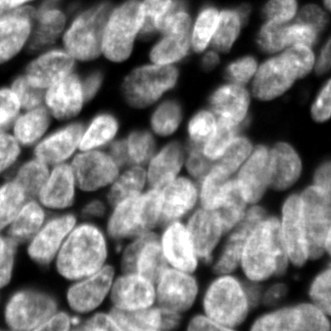
Tissue sample: ovarian
Magnification: 10.0x
Cell type: T cells
Senescence state: senescent